【题型】填空题　【知识点】平面几何　【难度】easy
如图, 直线 $AB$、$CD$ 相交于点 $O$, 如果 $OE$ 平分 $\angle BOD$、$\angle EOD = 30^\circ$, 那么 $\angle AOC$ 的度数为\_\_\_\_\_\_。

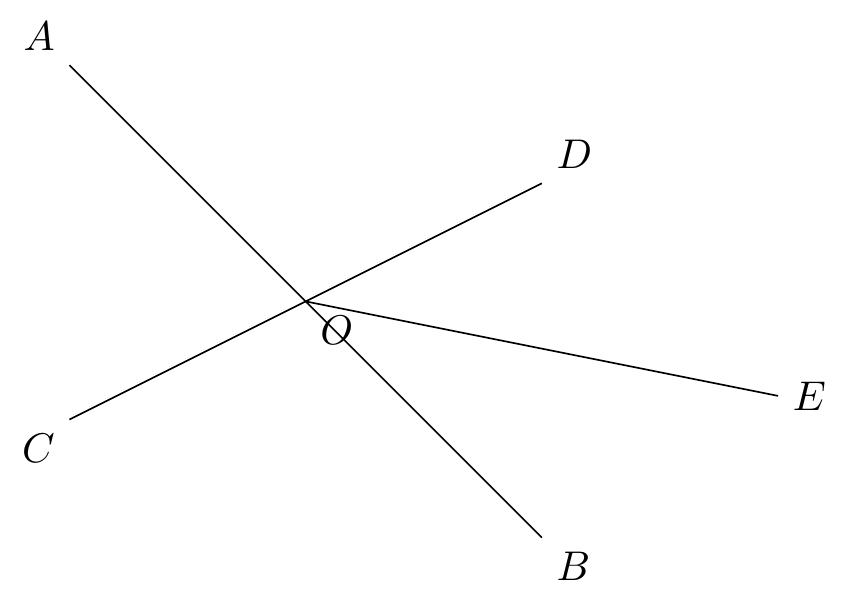
【解答】
解：$\because OE$ 平分 $\angle BOD$、$\angle EOD = 30^\circ$,

$\therefore \angle BOD = 2\angle EOD = 60^\circ$,

$\therefore \angle AOC = \angle BOD = 60^\circ$,

故答案为：$60^\circ$。